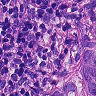
Metastatic tissue present: yes